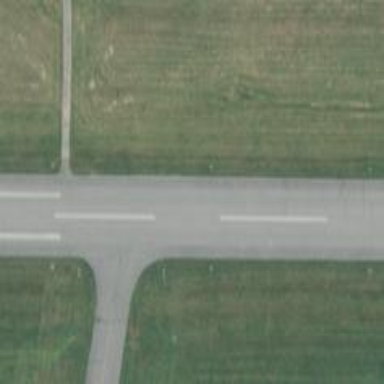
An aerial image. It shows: Runway surface made of asphalt at airport.